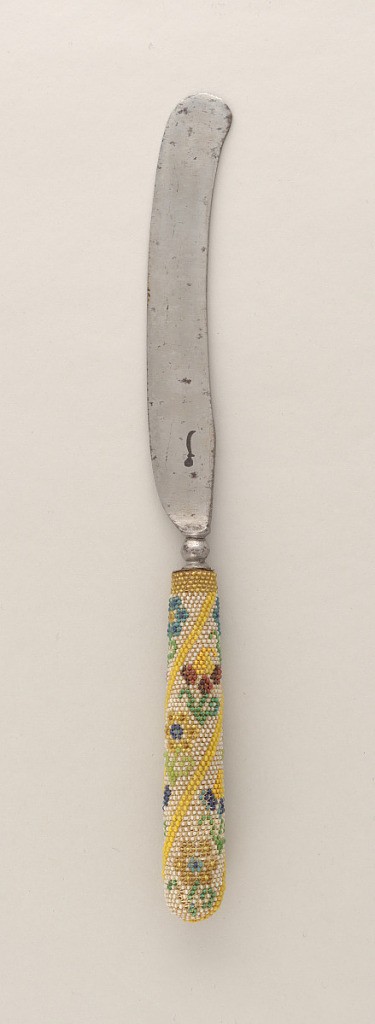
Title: Knife
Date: late 17th–18th century
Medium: steel, glass beads, thread
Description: Sabre-shaped blade with globular bolster. Tubular-tapered handle covered beadwork in multi-colored spiral-floral bands on a white ground.